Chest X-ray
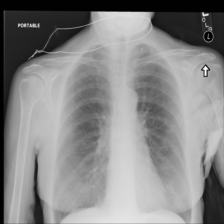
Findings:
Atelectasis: negative
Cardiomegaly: negative
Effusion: negative
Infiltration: negative
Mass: negative
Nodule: negative
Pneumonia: negative
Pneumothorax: negative
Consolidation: negative
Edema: negative
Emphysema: negative
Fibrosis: negative
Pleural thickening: negative
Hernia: negative